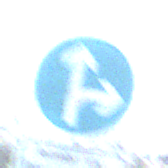
Verkehrszeichen: VorgeschriebeneFahrtrichtungGeradeausOderRechts
Zusatzzeichen unten: BesondereFahrzeugeUndTransportgueter9
Umgebung: Outdoor, Nature
Tageszeit: MorningAfternoon
Wetter: PartlyCloudy
Licht: Natural
Jahreszeit: NotSpecified
Kontrast: HighContrast